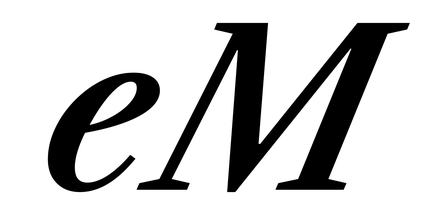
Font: LibreCaslonText-Italic_SemiBold_Italic